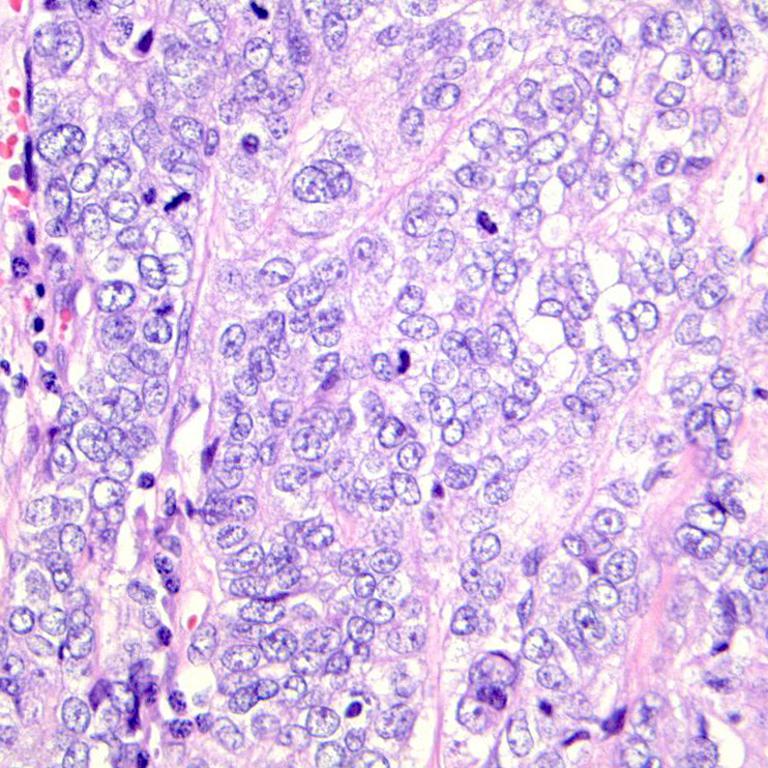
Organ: colon
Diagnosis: adenocarcinomas